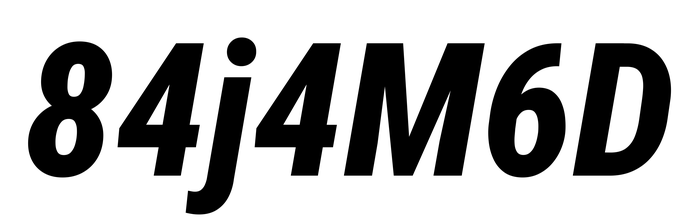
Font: Roboto-Italic_Condensed_ExtraBold_Italic